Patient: sex M, age 46
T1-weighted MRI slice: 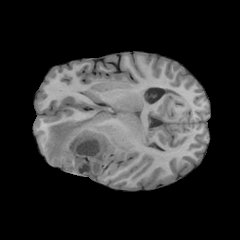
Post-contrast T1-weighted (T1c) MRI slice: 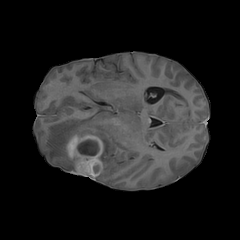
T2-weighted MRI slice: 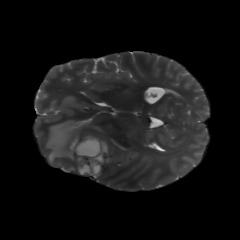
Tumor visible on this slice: yes
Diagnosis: Glioblastoma, IDH-wildtype
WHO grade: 4